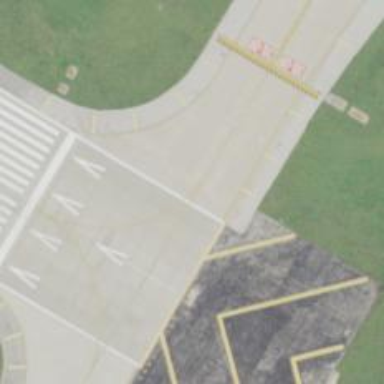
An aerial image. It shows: View of taxiway at the airport.